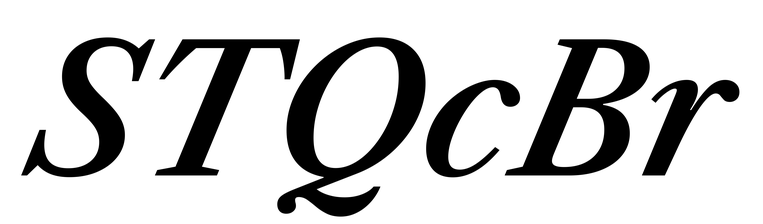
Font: LibreCaslonText-Italic_SemiBold_Italic